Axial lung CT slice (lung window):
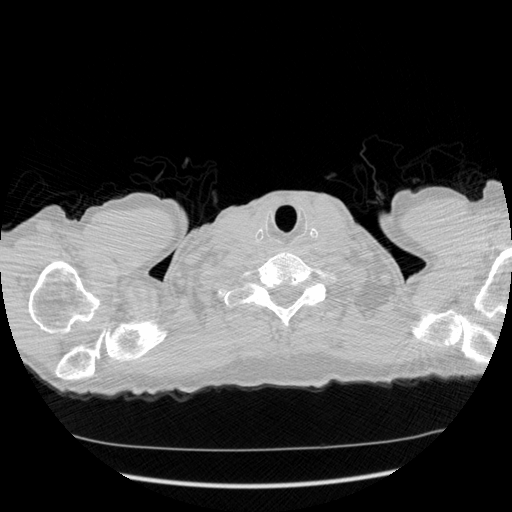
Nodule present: no